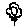
Label: flower